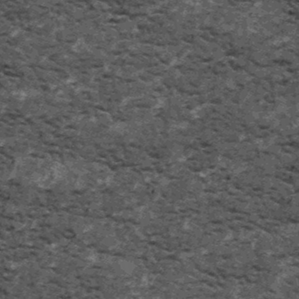
Label: frost